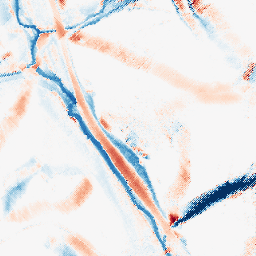
Category: morphological
Decomposition family: morphological_diamond
Decomposition parameters: operation: average
radius: 15
Upsampling method: regularized
Upsampling parameters: scale: 4
lambda_reg: 0.1
Upsampling scale: 4